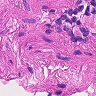
Metastatic tissue present: no